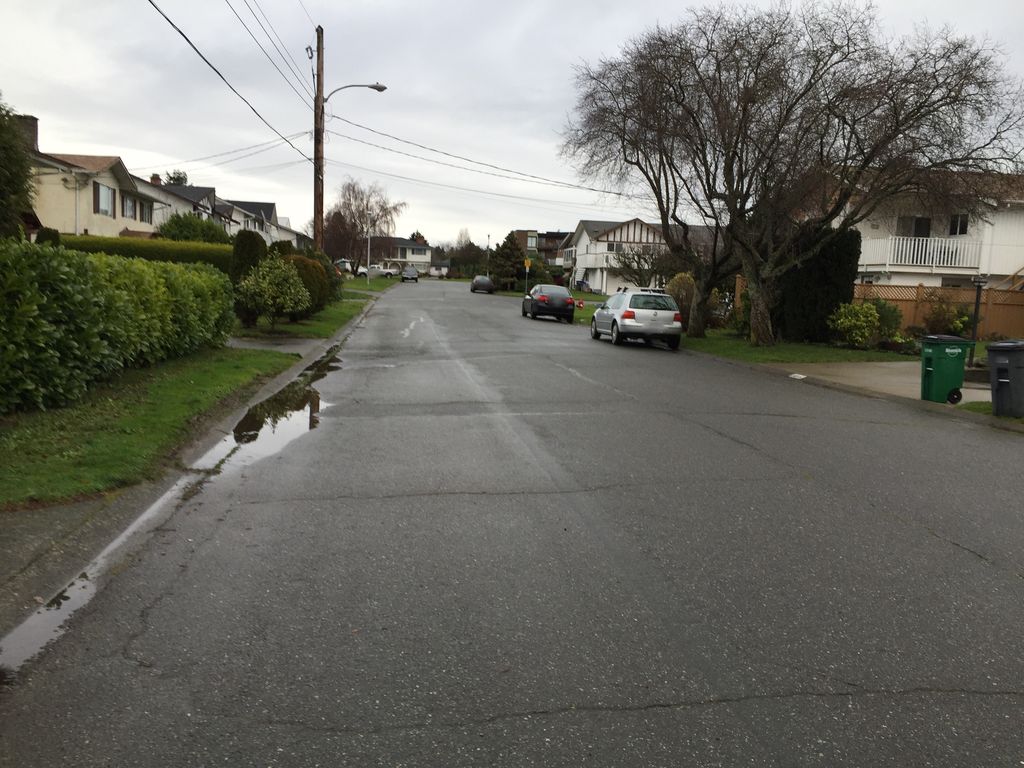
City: victoria